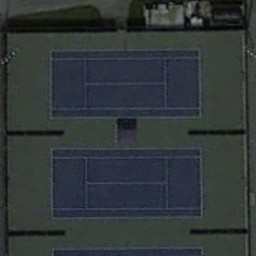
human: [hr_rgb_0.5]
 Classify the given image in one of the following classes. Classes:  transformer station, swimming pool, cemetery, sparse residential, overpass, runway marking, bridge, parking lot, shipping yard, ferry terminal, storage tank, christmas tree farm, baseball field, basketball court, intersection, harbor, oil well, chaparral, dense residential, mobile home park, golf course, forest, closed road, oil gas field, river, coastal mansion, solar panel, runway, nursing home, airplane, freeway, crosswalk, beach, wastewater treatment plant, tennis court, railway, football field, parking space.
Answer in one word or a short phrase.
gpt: tennis court